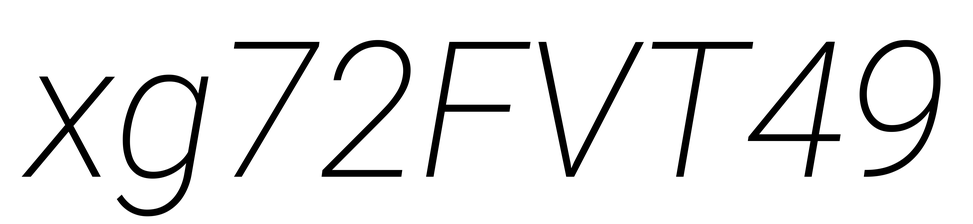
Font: Roboto-Italic_ExtraLight_Italic